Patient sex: M
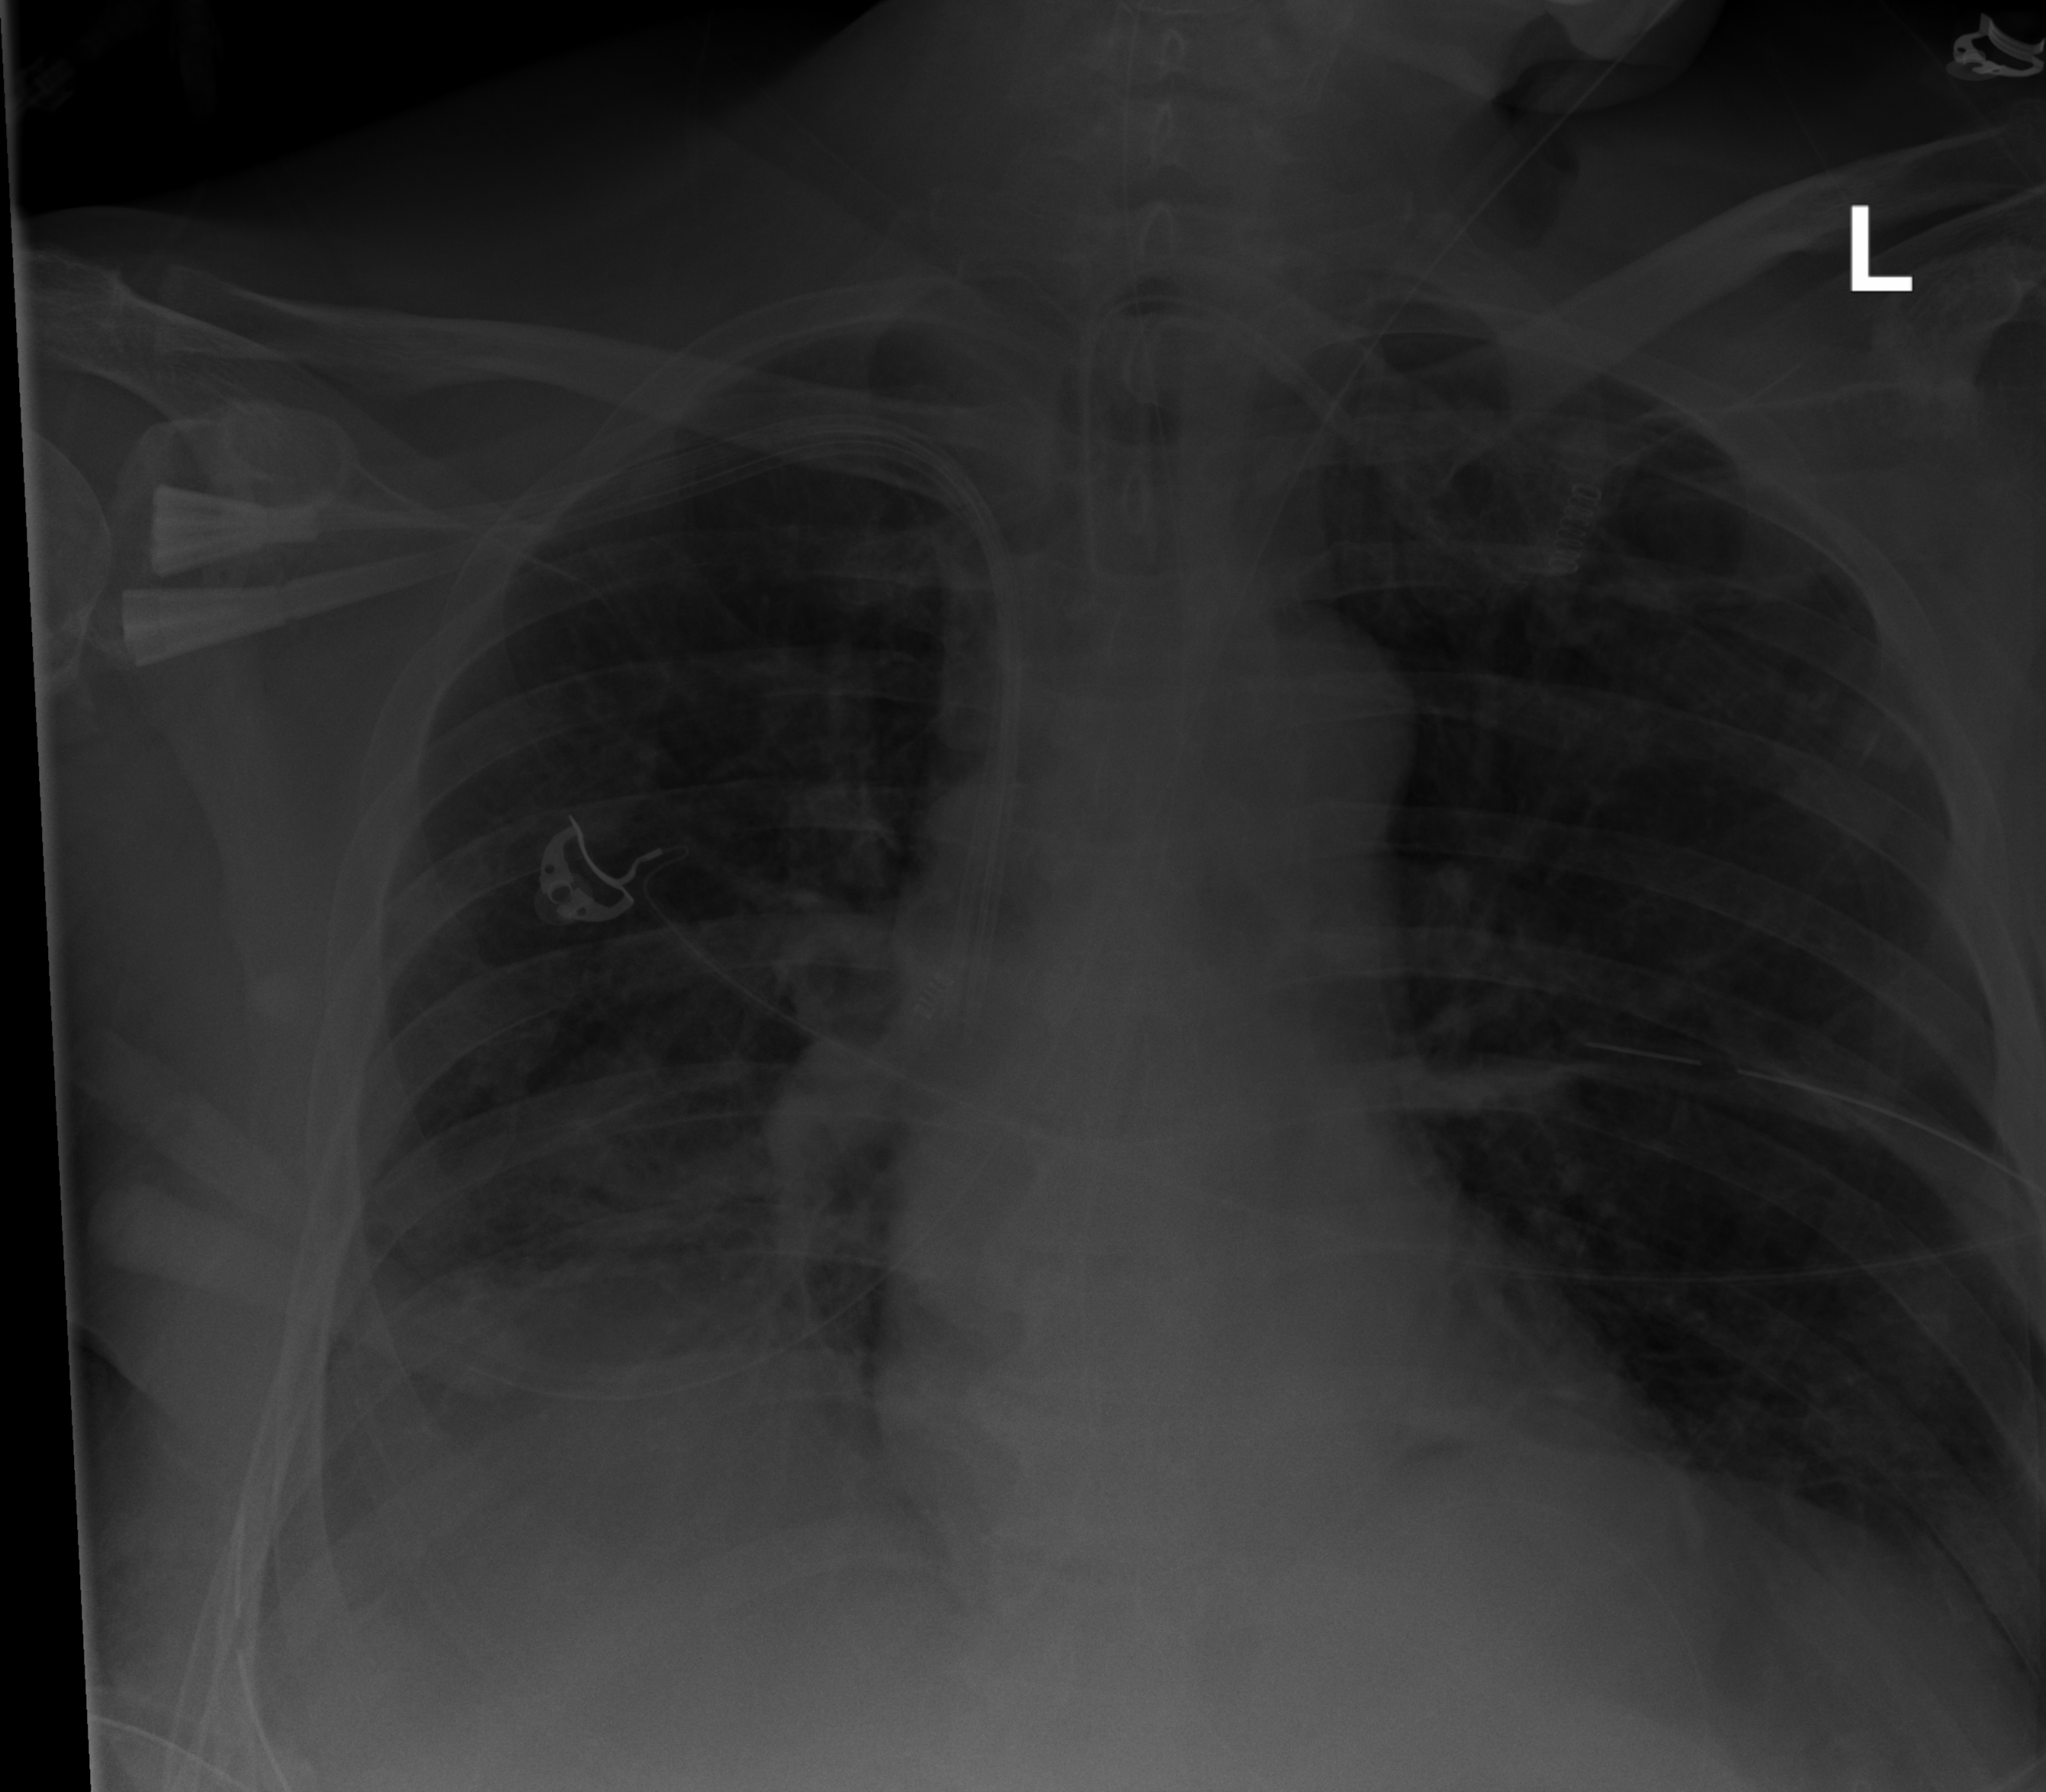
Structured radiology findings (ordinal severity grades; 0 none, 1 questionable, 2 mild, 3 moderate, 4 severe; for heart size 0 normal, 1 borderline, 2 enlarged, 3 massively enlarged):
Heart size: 0
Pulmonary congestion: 0
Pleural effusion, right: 2
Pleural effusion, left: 0
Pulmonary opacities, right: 0
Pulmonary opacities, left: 0
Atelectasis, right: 2
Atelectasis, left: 1